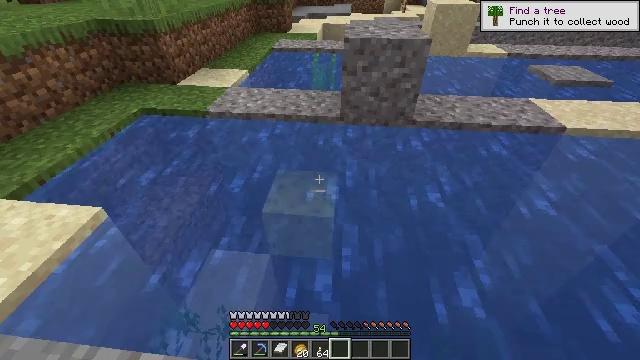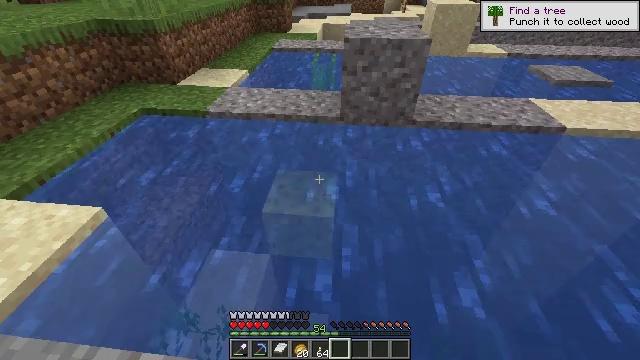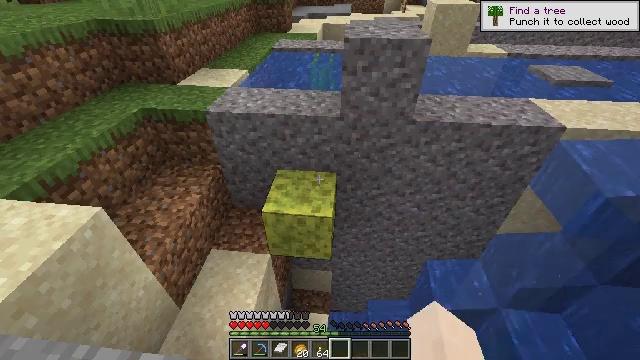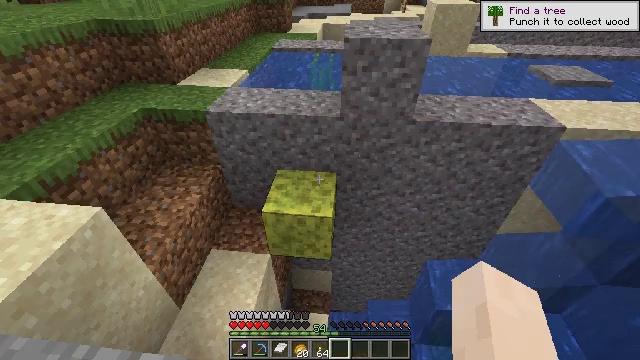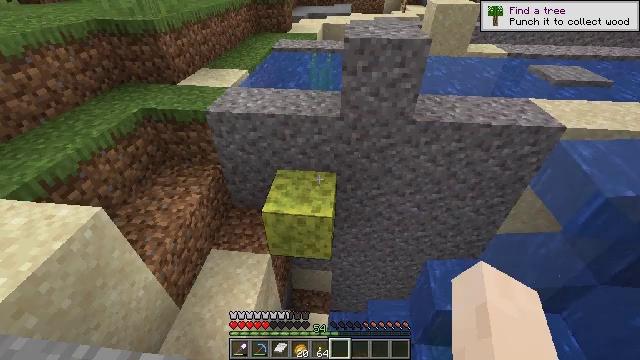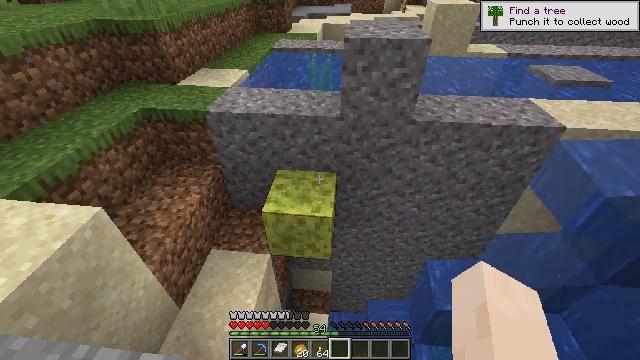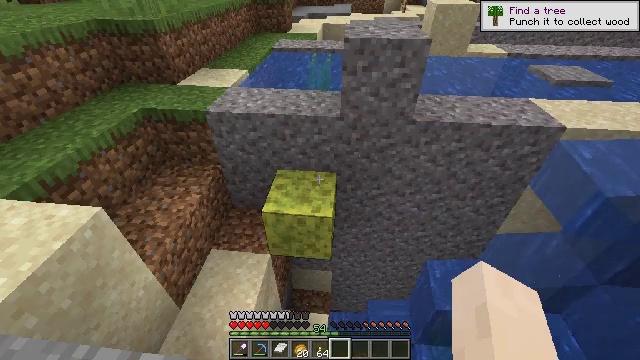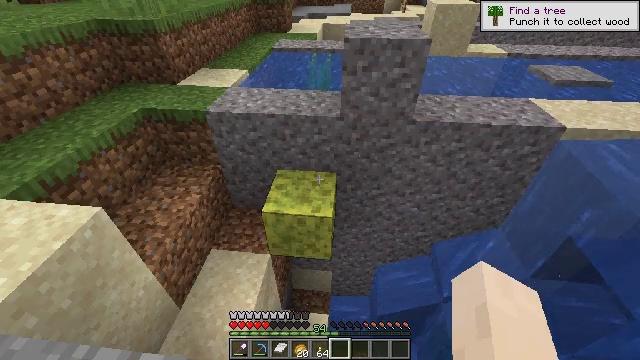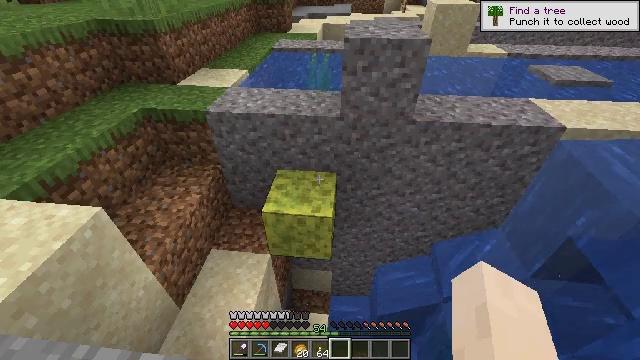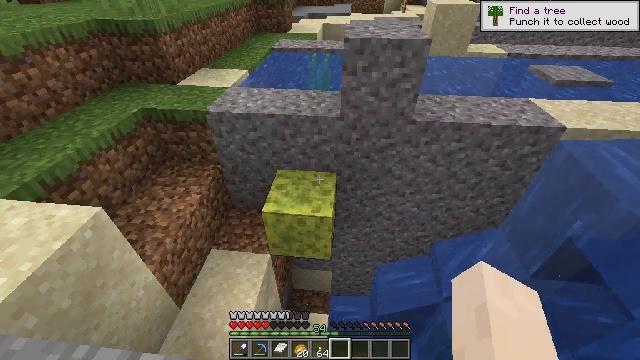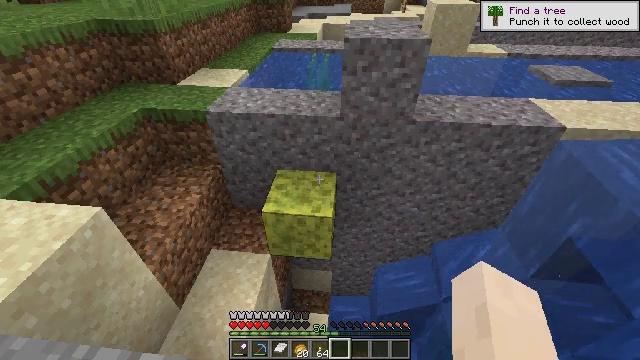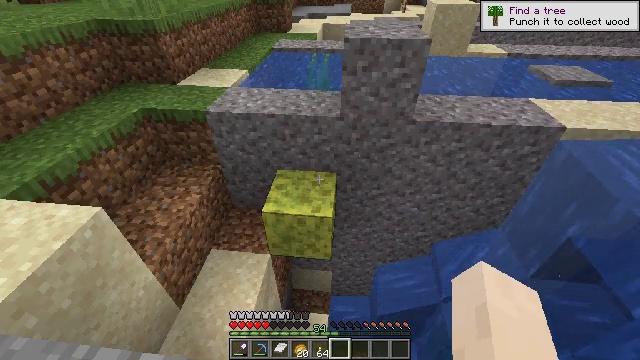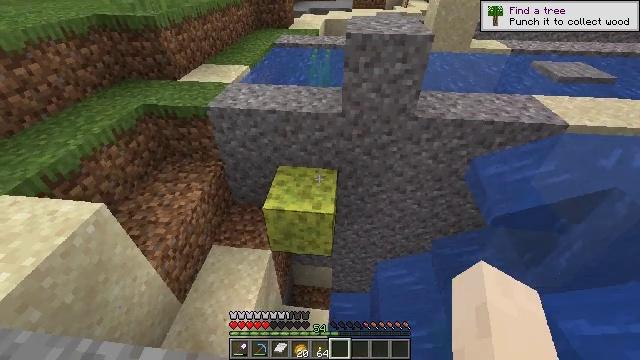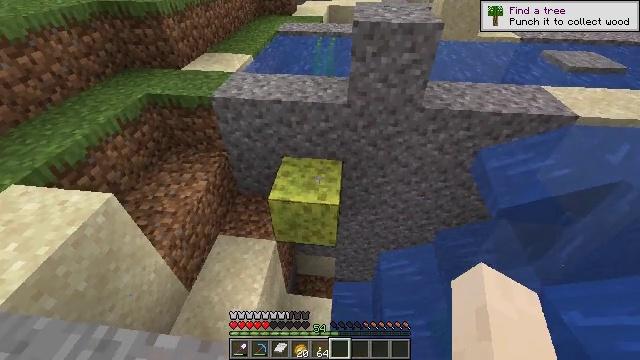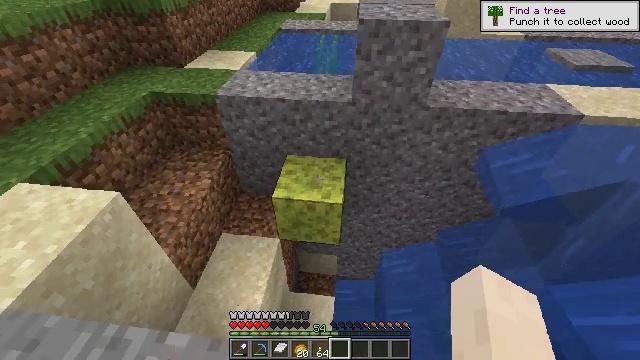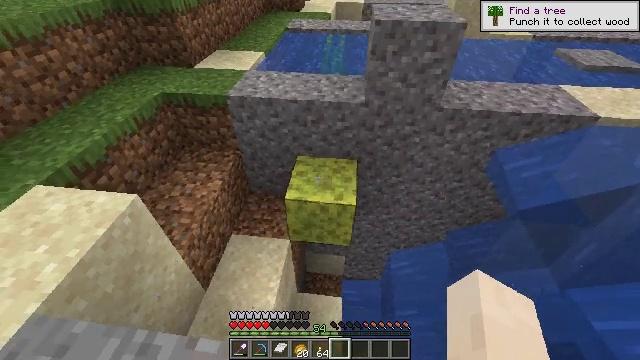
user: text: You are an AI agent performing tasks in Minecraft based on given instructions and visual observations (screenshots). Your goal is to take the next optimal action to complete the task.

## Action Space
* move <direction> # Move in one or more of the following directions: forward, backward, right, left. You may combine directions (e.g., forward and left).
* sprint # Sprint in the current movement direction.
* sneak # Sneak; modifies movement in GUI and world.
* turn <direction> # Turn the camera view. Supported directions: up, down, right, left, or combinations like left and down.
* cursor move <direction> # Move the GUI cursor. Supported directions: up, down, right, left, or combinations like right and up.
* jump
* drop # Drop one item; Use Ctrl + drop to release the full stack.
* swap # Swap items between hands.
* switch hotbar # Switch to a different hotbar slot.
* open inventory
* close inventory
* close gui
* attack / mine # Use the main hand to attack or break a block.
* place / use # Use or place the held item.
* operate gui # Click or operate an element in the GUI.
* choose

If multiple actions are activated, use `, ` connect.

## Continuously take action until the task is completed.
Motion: motion action
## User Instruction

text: Mine the wet sponge underwater.
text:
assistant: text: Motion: no_op
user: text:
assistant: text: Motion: no_op
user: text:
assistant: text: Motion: no_op
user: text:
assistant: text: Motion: no_op
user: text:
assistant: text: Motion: no_op
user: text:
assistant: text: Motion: no_op
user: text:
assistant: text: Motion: no_op
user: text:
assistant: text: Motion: no_op
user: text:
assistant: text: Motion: no_op
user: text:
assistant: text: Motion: no_op
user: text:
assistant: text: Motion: no_op
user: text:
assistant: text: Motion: no_op
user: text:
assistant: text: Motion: move left, turn down
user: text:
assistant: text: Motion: move left
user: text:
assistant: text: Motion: move forward and move left
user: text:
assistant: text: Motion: move forward and move left, turn right
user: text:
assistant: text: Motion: move forward and move left, turn right
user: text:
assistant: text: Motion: move forward and move left, turn right
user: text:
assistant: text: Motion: move forward and move left, turn right
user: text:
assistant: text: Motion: move forward, turn right
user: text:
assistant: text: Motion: turn right
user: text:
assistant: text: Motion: turn right
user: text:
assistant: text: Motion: turn right
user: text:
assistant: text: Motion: no_op
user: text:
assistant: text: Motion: no_op
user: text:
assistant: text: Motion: no_op
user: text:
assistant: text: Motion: no_op
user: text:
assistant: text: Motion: no_op
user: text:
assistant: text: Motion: no_op
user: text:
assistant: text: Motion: no_op